Interaction volume radius: 5 \u00c5
Interaction volume height: 15 \u00c5
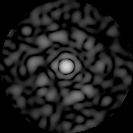
Disorder parameter: 0.8434